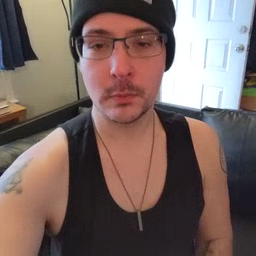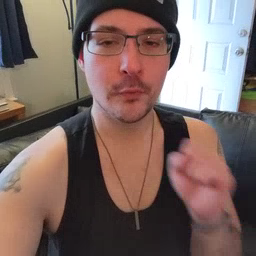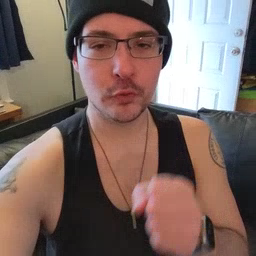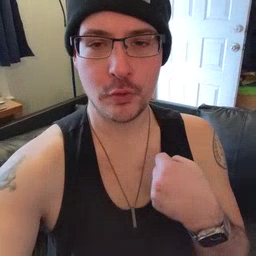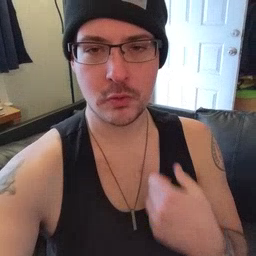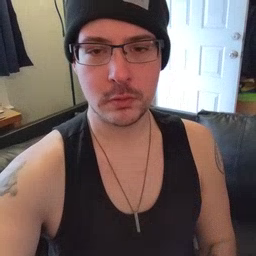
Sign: refrigerator